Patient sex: M
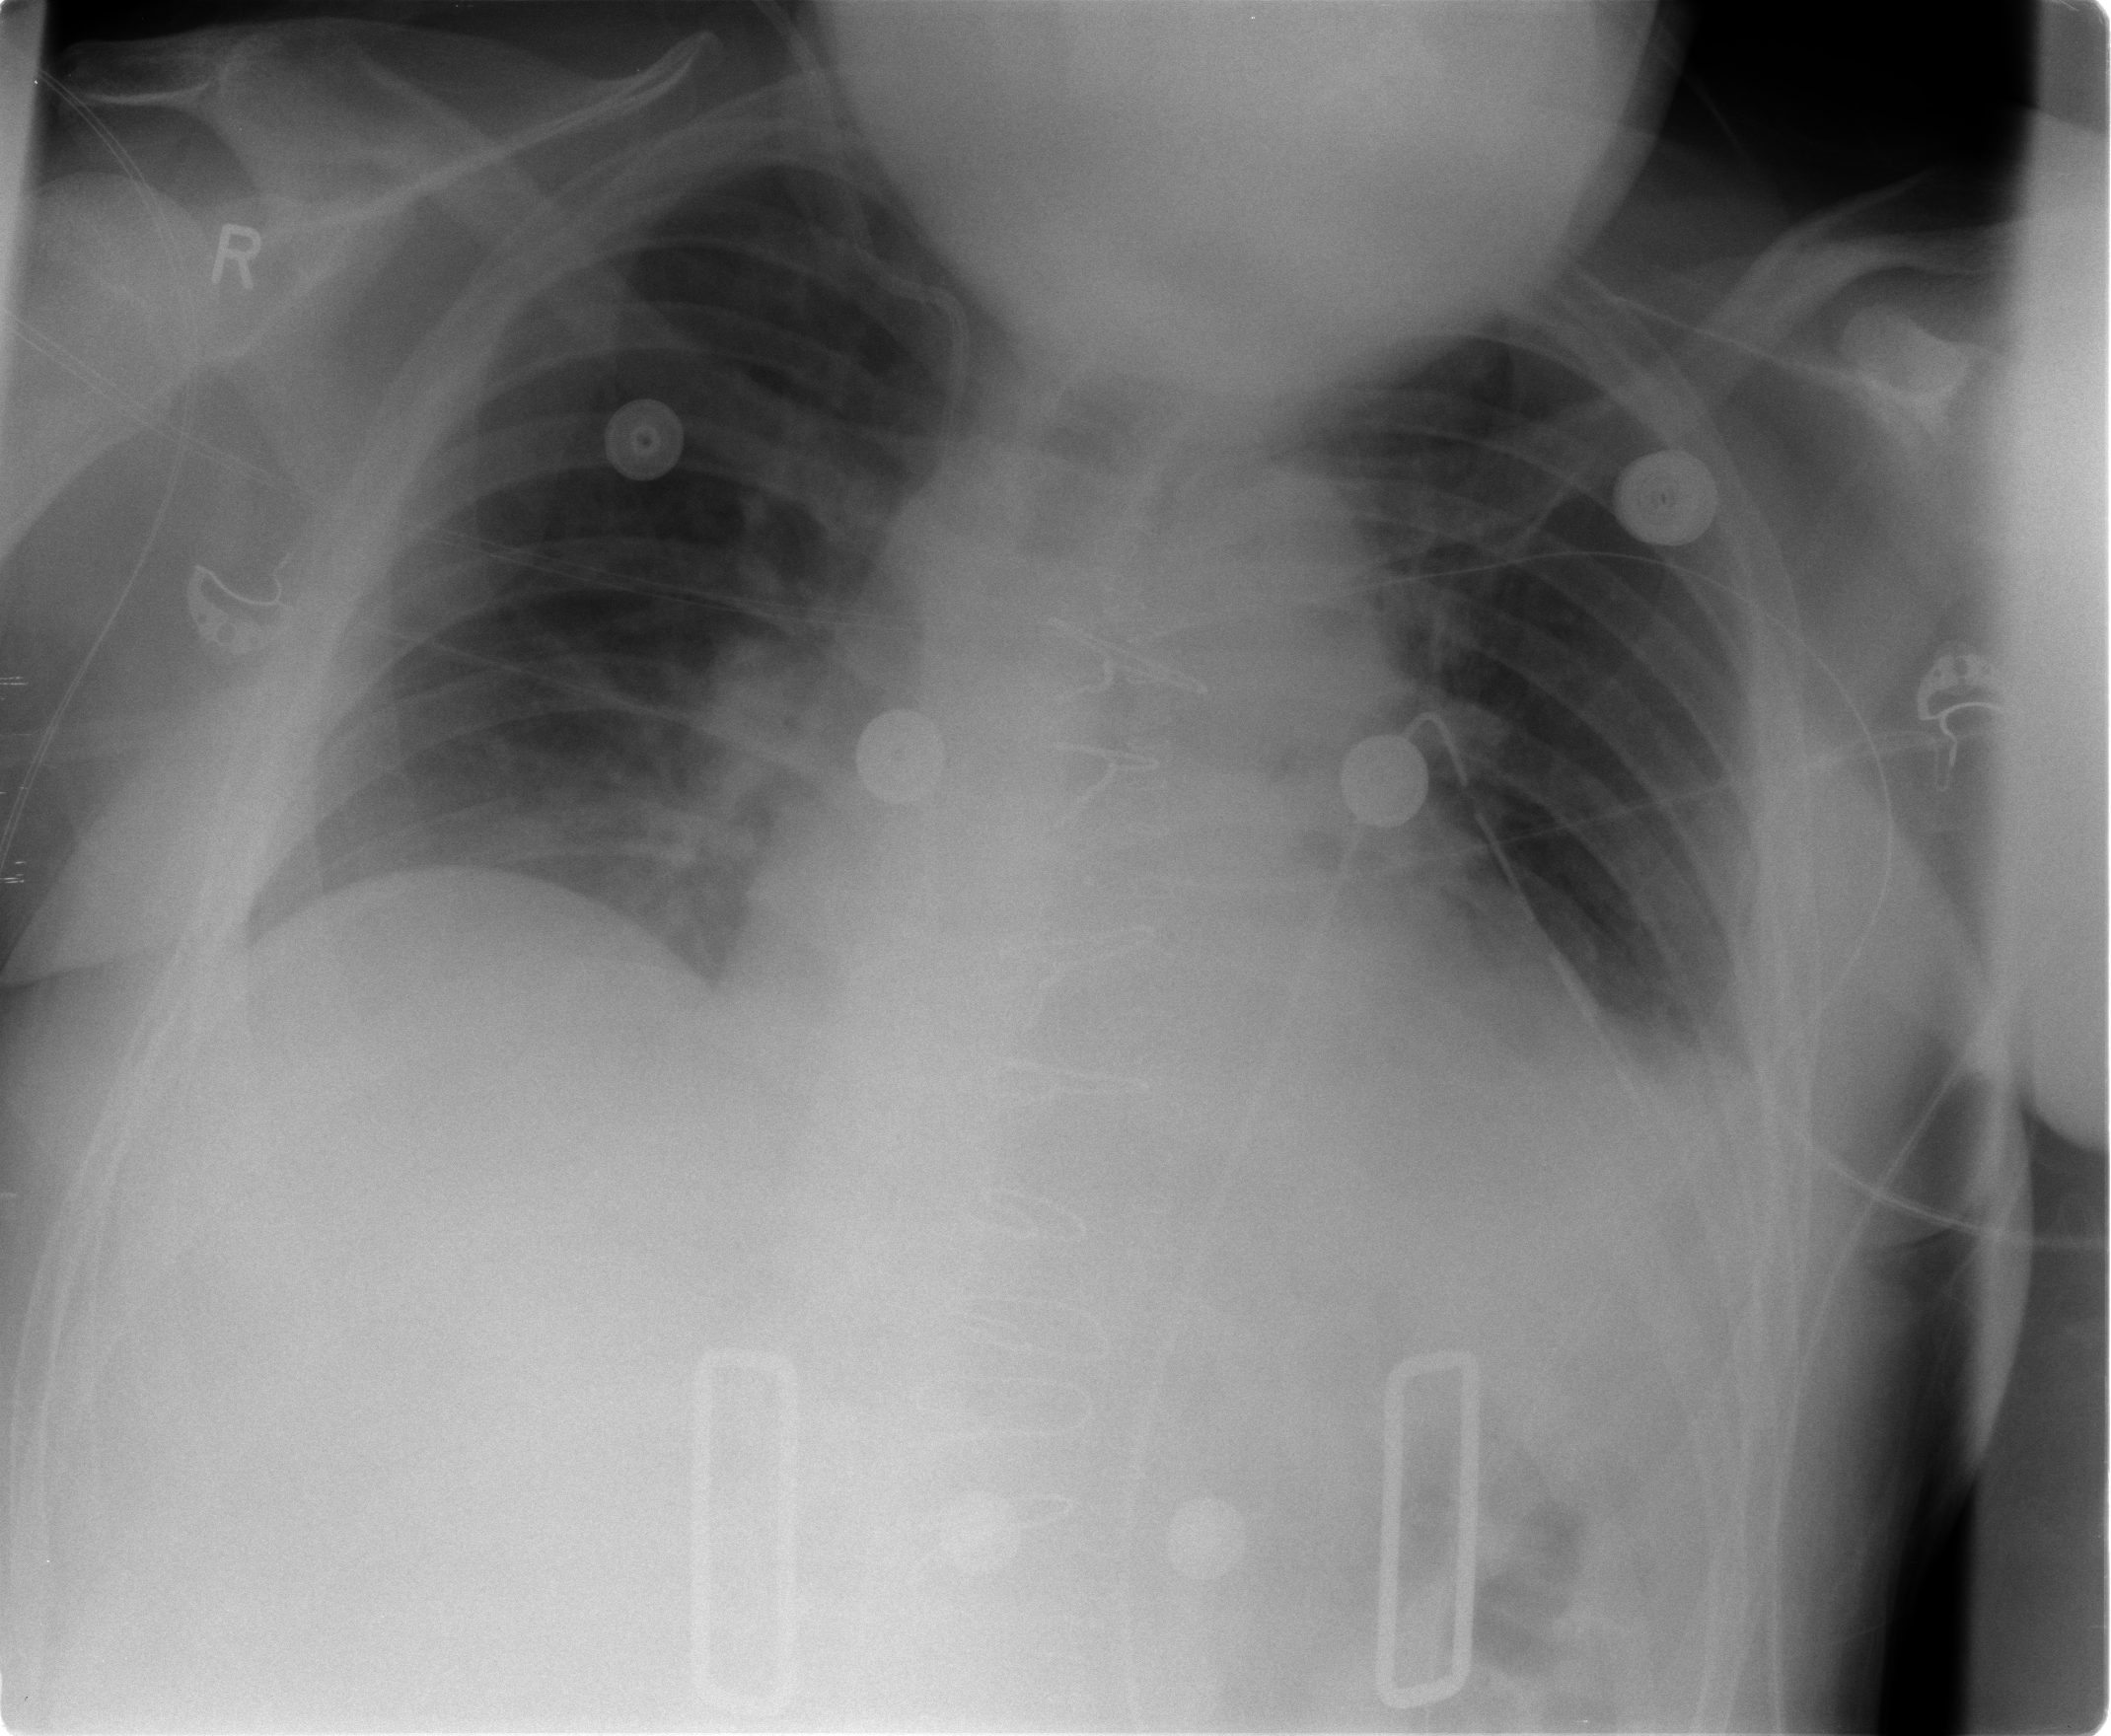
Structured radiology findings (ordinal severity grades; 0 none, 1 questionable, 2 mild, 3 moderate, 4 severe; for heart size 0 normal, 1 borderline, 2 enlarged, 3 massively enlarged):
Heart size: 0
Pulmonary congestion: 2
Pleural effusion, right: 0
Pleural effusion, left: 2
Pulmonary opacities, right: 0
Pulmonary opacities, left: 0
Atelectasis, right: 0
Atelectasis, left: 2